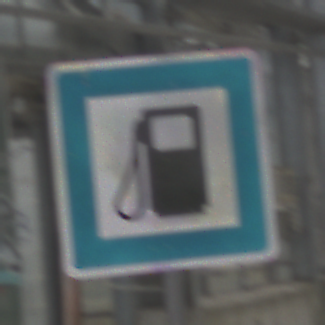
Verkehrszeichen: Tankstelle
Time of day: Midday
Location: Roofed (Special)
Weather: Overcast
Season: NotSpecified
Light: Natural